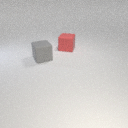
large red rubber cube behind large gray rubber cube